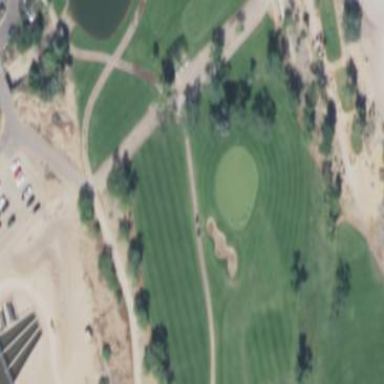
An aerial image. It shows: Golf rough area.